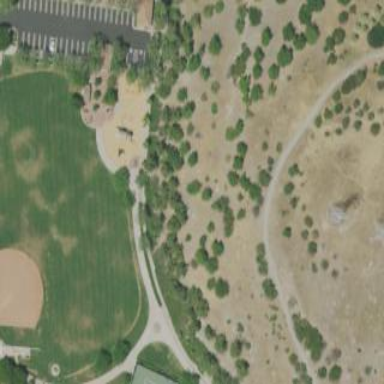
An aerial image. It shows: Park.